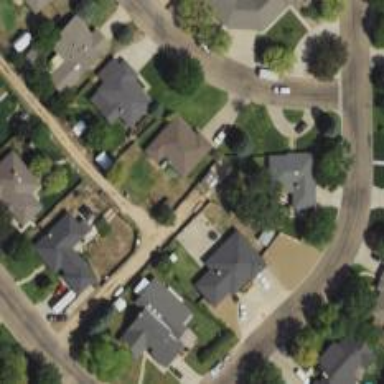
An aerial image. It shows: Alleyway designated as service road.